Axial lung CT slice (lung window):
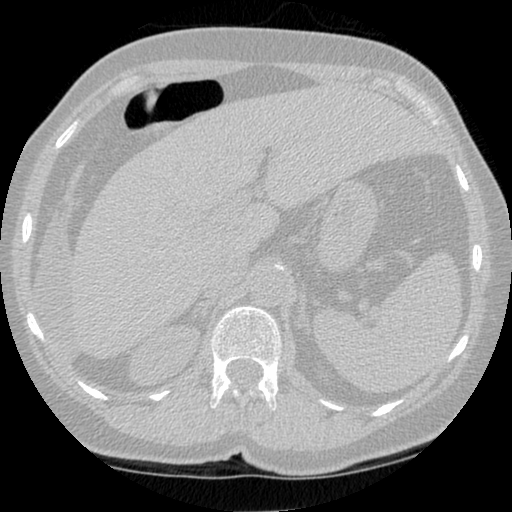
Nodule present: no